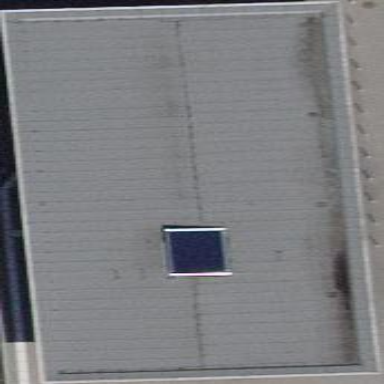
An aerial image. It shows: View of roof of building.